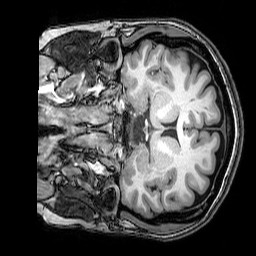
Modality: T1w
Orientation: coronal
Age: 42
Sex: female
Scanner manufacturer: philips
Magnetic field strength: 3 T
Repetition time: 0.008113 s
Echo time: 0.003709 s